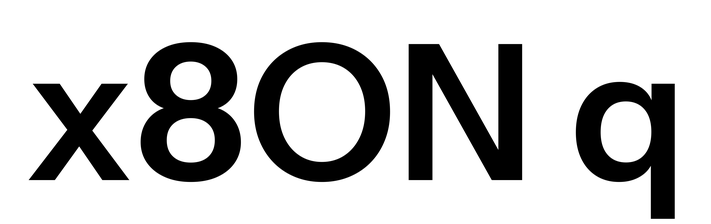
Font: InstrumentSans_SemiBold